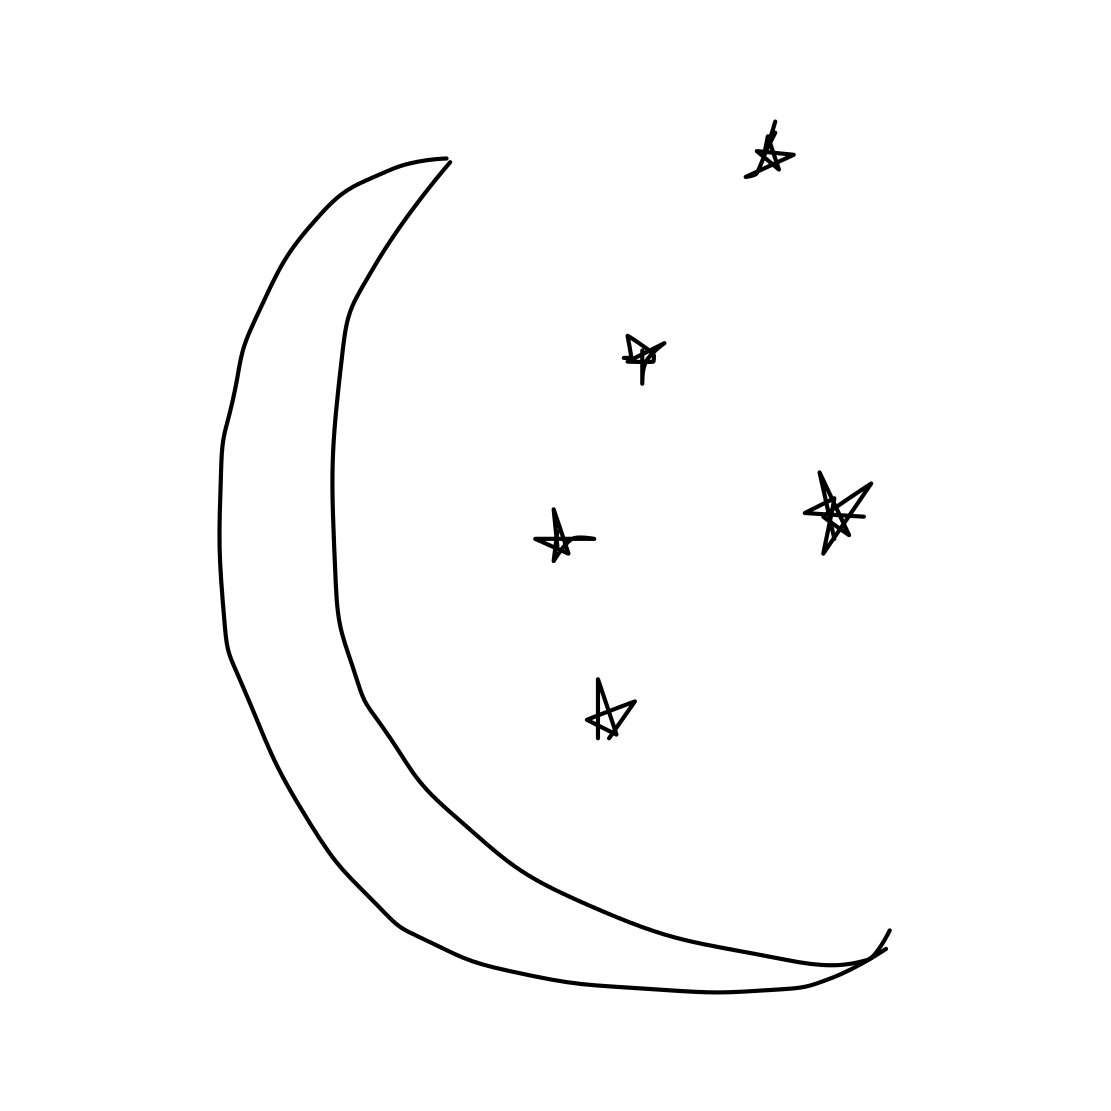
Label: moon